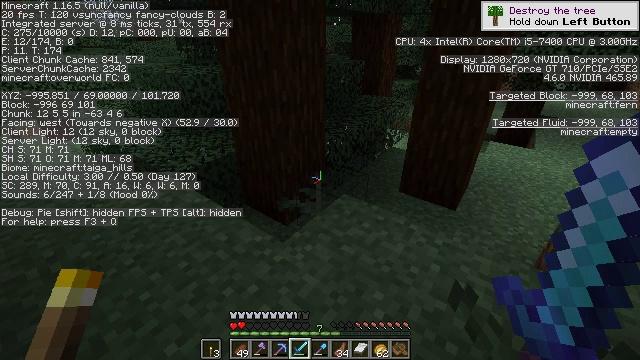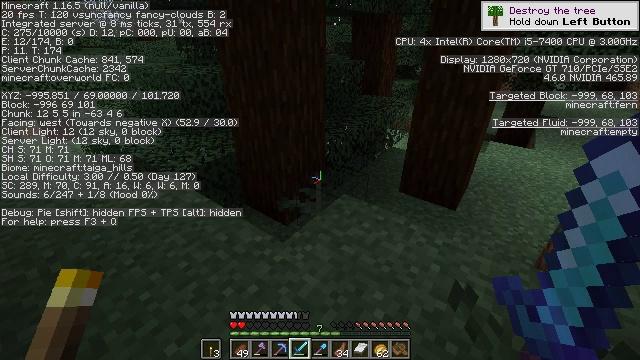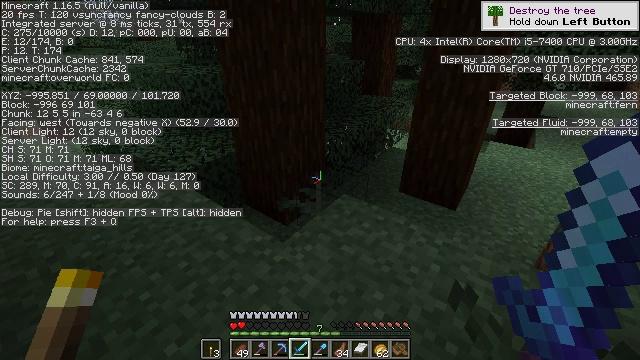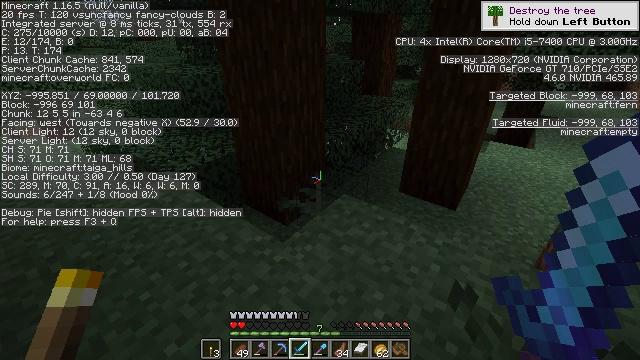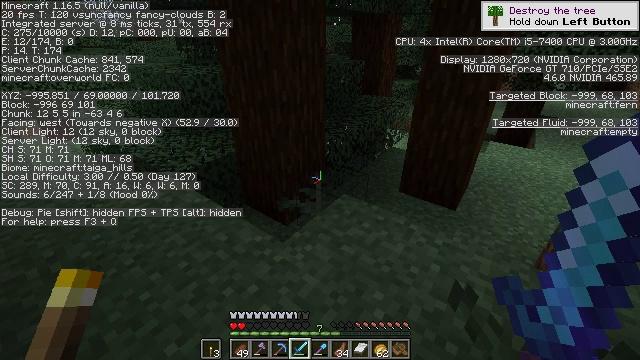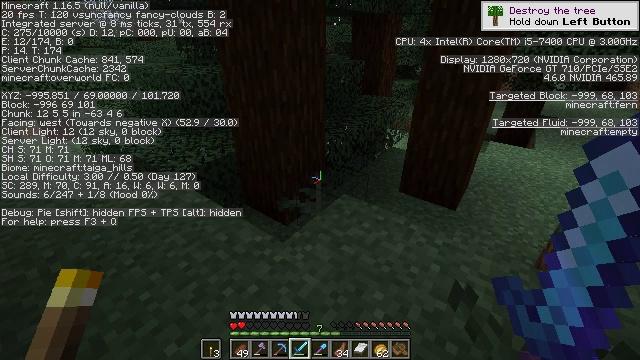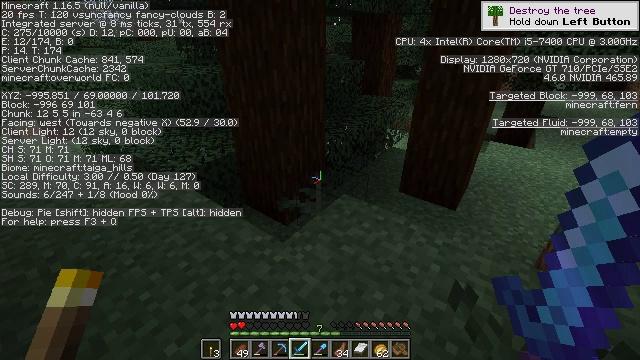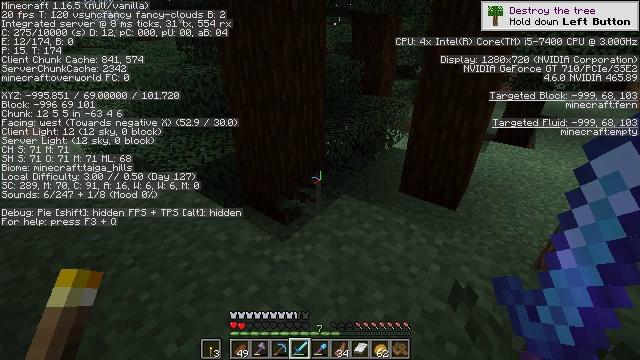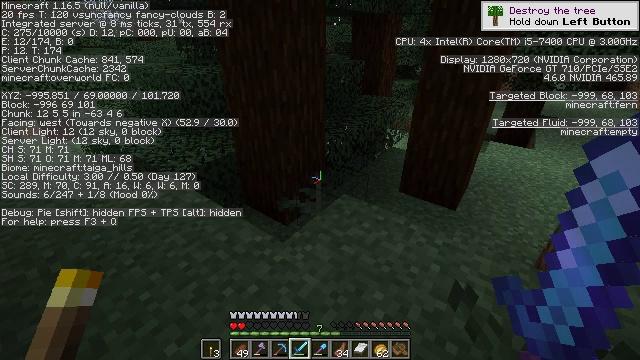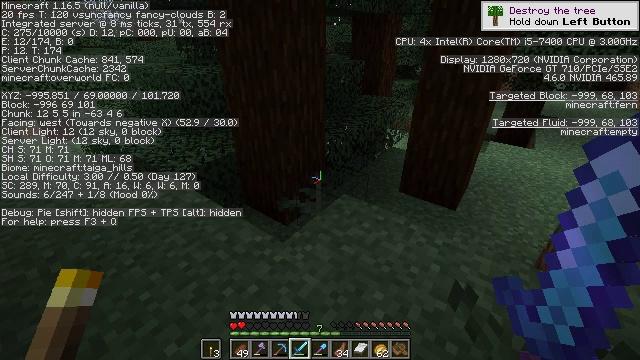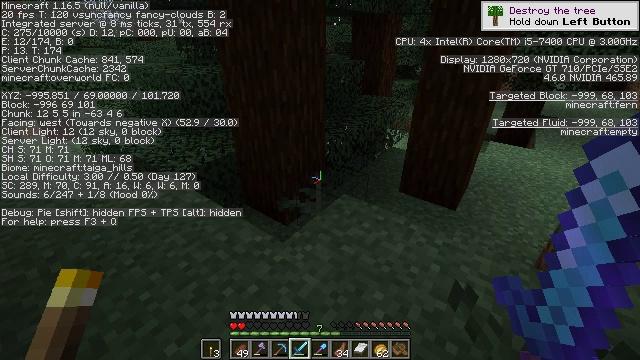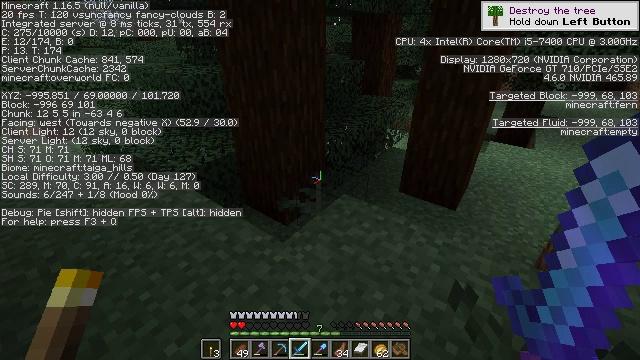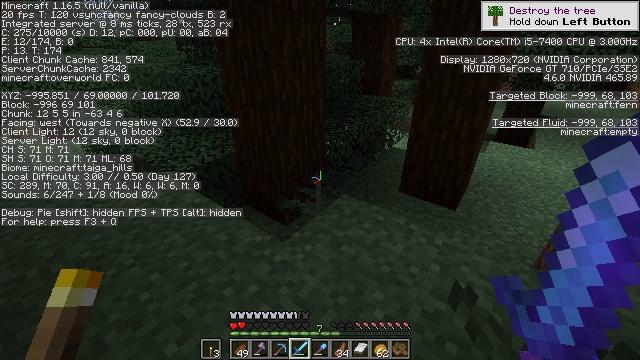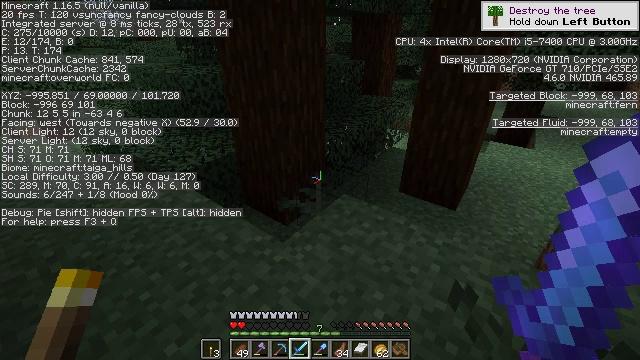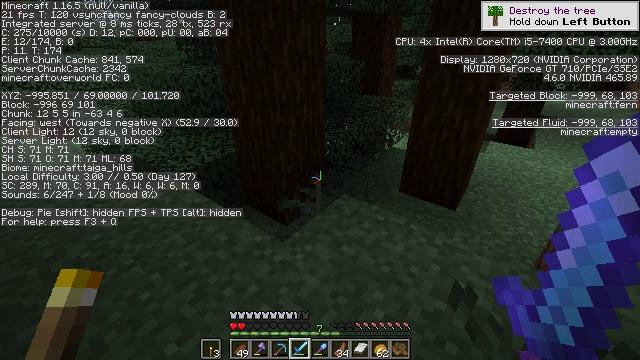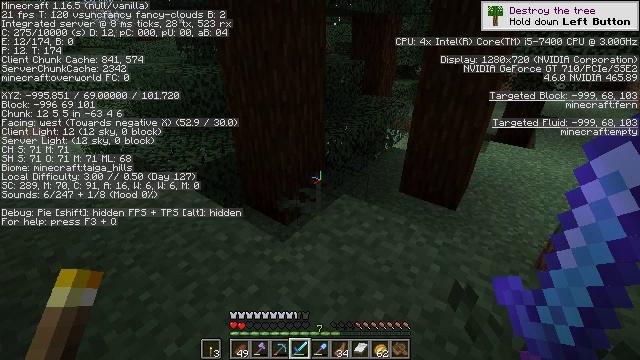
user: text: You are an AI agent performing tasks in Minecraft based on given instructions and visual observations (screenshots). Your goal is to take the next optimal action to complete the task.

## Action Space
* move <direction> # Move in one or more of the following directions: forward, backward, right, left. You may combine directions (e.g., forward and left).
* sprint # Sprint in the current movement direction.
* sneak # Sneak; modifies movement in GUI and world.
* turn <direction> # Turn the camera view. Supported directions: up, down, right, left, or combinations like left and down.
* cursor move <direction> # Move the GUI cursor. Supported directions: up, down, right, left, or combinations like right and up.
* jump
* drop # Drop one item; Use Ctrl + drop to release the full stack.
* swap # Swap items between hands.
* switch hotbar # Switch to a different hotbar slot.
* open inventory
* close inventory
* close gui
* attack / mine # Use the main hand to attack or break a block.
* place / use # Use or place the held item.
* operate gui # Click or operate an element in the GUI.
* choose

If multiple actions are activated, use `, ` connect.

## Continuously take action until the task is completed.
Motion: motion action
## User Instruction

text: Harvest sweet berries by mining the bush.
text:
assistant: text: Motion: no_op
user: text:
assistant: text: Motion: no_op
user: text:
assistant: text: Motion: no_op
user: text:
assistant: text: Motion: no_op
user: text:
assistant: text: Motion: no_op
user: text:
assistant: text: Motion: no_op
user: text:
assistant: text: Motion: no_op
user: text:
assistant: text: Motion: no_op
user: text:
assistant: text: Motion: no_op
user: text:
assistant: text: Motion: no_op
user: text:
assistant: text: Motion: no_op
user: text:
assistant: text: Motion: no_op
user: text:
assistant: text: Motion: no_op
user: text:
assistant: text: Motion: no_op
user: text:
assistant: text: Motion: no_op
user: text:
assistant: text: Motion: no_op
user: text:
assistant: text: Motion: no_op
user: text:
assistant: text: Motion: no_op
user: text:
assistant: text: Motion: no_op
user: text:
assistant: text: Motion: no_op
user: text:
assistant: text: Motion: no_op
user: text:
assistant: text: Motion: no_op
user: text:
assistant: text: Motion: no_op
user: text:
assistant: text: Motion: no_op
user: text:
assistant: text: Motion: no_op
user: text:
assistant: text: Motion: no_op
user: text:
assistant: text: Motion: no_op
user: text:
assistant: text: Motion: no_op
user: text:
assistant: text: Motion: no_op
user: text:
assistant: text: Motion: no_op